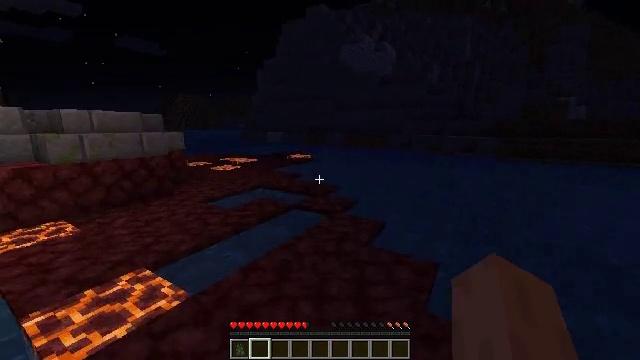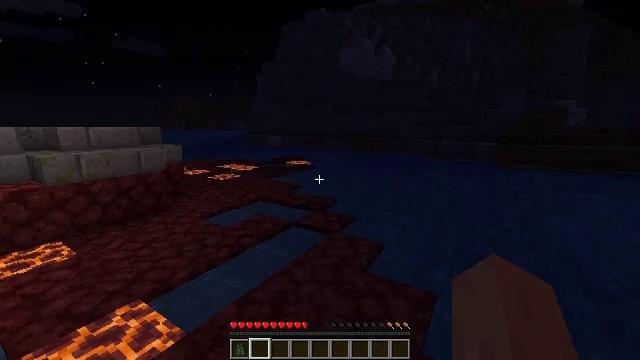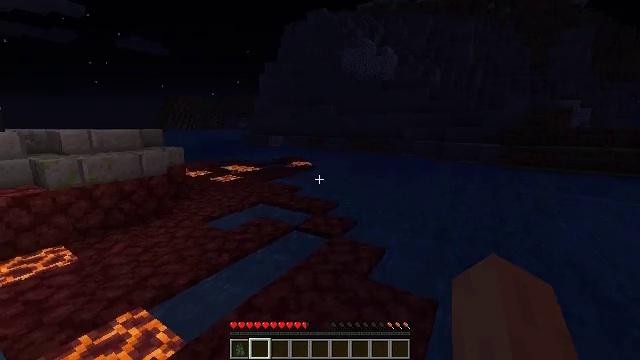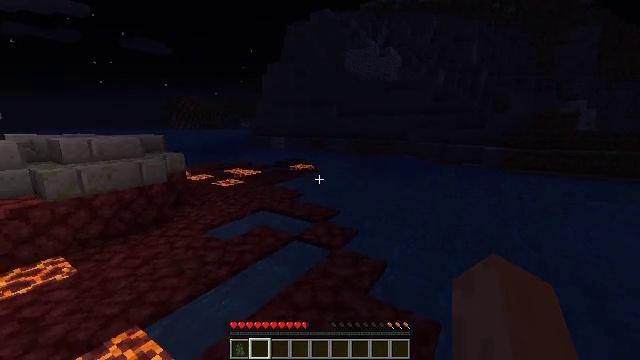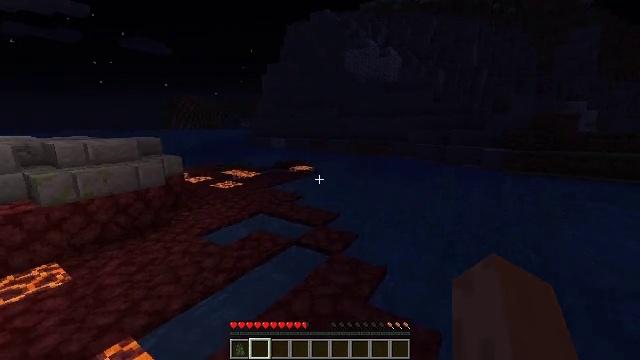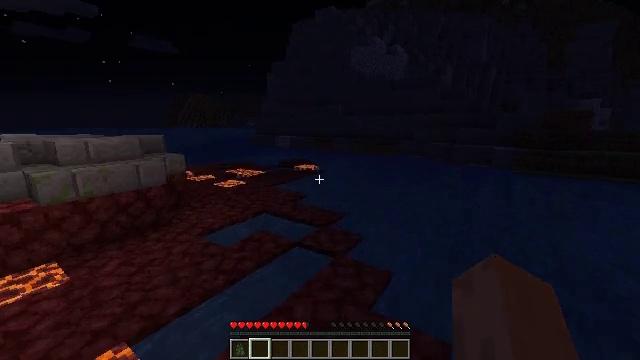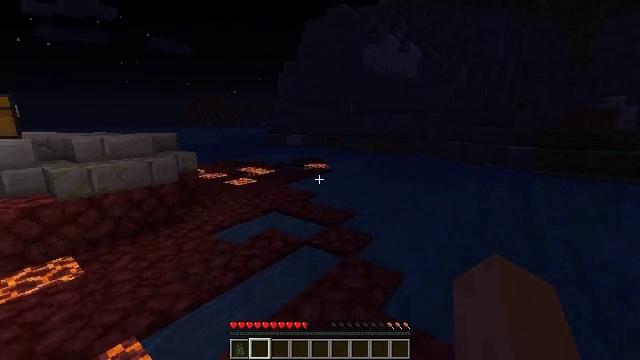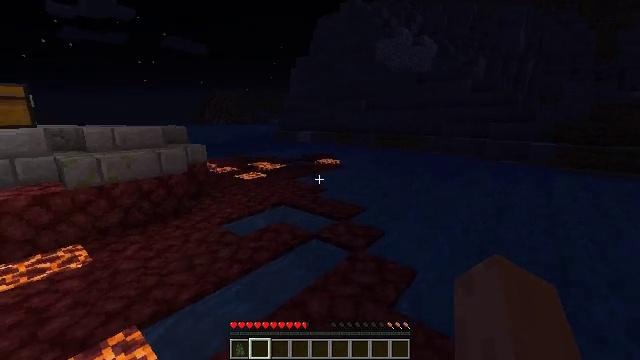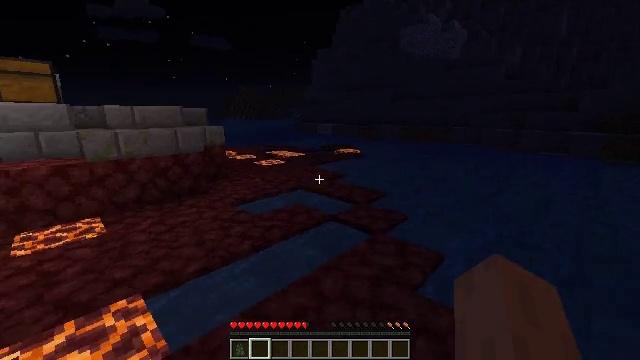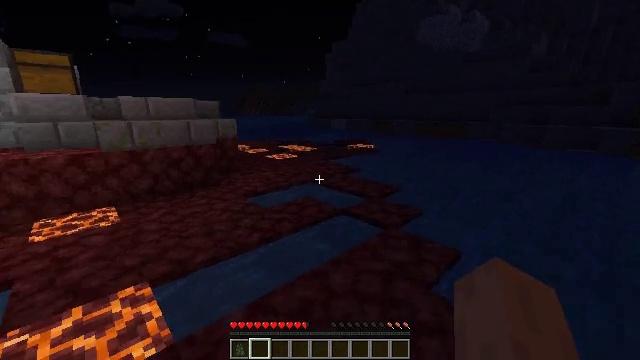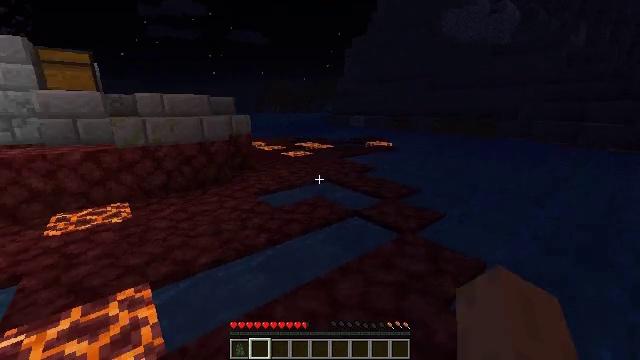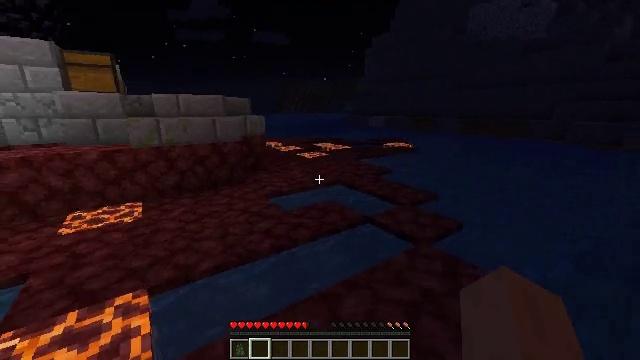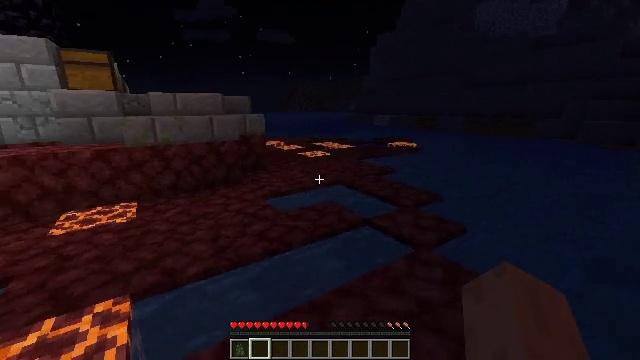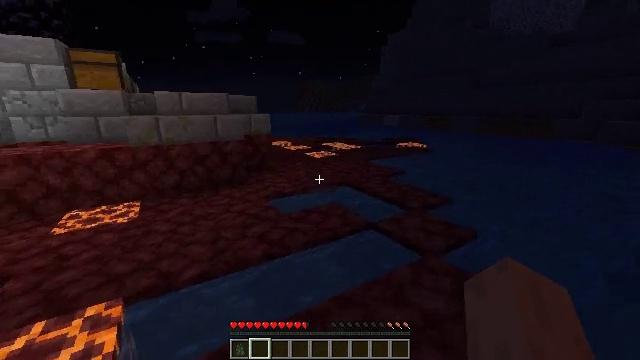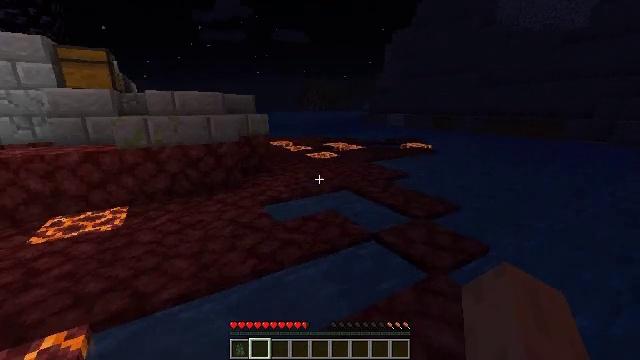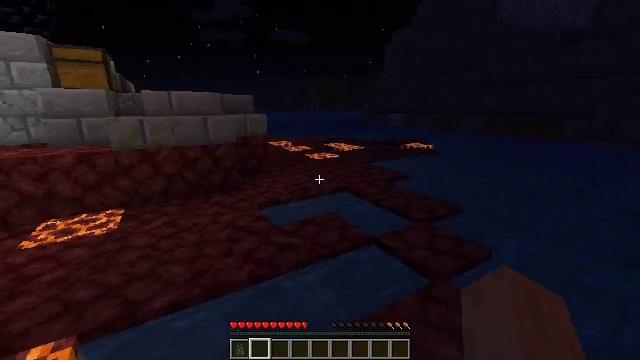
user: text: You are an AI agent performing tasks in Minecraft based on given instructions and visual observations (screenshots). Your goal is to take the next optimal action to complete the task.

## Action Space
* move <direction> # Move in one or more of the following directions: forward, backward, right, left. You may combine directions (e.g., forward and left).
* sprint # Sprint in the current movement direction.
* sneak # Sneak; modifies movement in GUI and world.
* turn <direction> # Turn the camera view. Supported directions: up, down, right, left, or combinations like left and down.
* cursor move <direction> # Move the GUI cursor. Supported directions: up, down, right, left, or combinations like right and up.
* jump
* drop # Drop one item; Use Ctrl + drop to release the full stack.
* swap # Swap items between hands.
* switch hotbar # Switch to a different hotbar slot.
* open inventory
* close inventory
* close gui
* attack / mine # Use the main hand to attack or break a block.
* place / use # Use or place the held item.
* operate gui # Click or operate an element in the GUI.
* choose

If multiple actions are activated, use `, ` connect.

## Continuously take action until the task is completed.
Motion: motion action
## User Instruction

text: Mine the sea lantern from the ocean monument.
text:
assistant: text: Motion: move forward, jump
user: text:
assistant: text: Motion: move forward, jump
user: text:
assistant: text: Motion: move forward, jump
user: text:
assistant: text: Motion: move forward, jump
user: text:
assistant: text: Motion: move forward, turn left, jump
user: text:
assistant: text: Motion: move forward, turn left, jump
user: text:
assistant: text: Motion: move forward, turn left, jump
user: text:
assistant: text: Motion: move forward, turn left, jump
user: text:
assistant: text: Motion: move forward and move right, turn left, jump
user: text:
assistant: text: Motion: move forward and move right, turn left
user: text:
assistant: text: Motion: move forward and move right, turn left
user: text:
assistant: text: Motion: move forward and move right, turn left
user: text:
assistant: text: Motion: move forward, turn left
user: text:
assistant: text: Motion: move forward
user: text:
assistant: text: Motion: move forward
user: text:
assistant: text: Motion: move forward, turn left
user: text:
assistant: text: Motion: move forward, turn left
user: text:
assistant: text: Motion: move forward, turn left
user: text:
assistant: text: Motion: move forward, turn left
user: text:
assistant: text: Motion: move forward, turn left
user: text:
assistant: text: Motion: move forward, turn left, jump
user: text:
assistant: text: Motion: move forward, turn left, jump
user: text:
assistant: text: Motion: move forward, turn left, jump
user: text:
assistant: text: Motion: move forward, turn left, jump
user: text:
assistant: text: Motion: move forward, turn left, jump
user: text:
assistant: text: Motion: move forward, turn left
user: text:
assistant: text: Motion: move forward, turn left
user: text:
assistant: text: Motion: move forward, turn left
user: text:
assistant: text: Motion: move forward, turn left
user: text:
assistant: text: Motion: move forward, turn left